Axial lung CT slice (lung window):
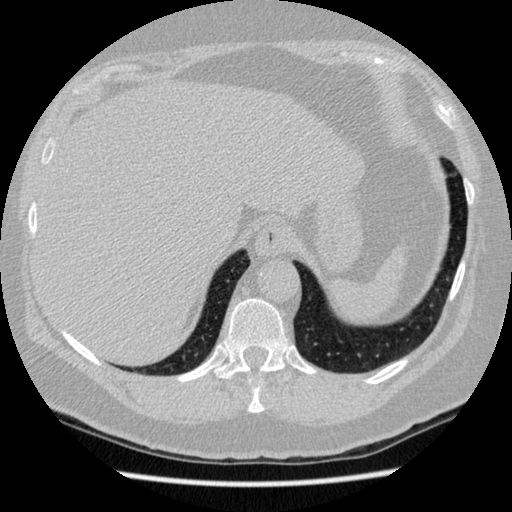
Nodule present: no